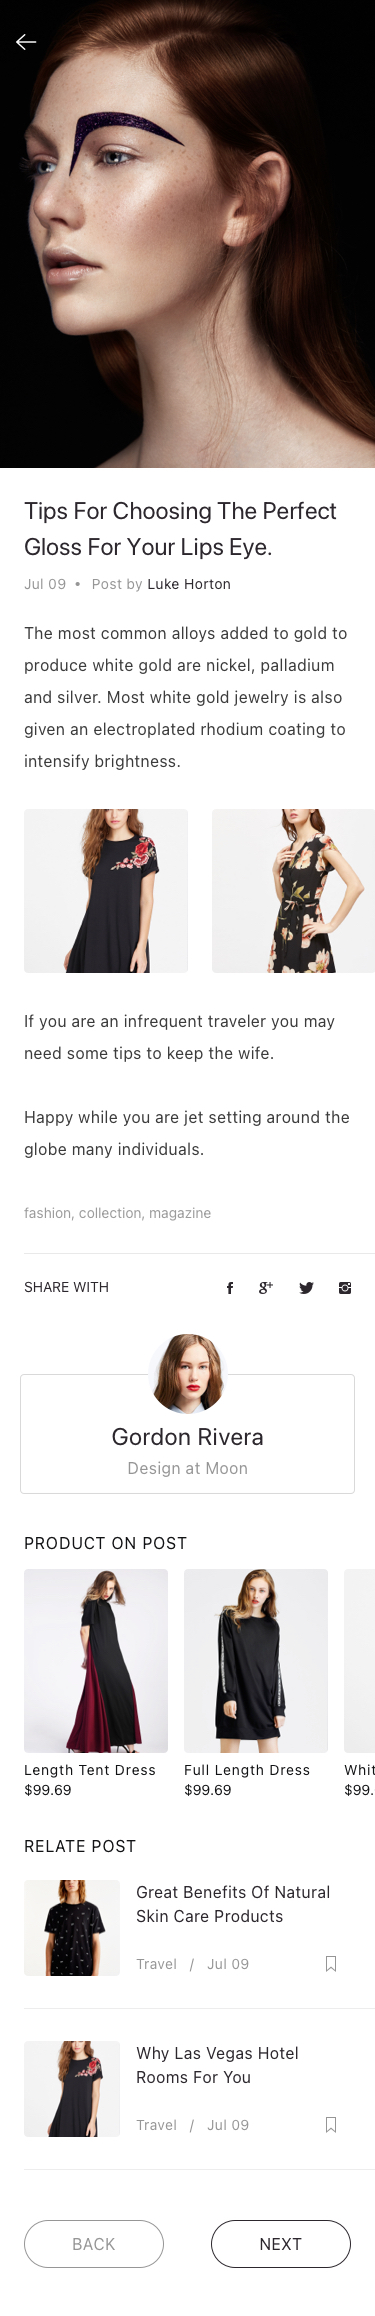
Text in this UI design:
back
next
Relate Post
Why Las Vegas Hotel Rooms For You
Travel   /   Jul 09
Great Benefits Of Natural Skin Care Products
Travel   /   Jul 09
Length Tent Dress
$99.69
Full Length Dress
$99.69
White Dressrosa
$99.69
Product on Post
Tips For Choosing The Perfect Gloss For Your Lips Eye.
The most common alloys added to gold to produce white gold are nickel, palladium and silver. Most white gold jewelry is also given an electroplated rhodium coating to intensify brightness.
Jul 09      Post by Luke Horton
If you are an infrequent traveler you may need some tips to keep the wife.

Happy while you are jet setting around the globe many individuals.
fashion, collection, magazine
Share With
Gordon Rivera
Design at Moon